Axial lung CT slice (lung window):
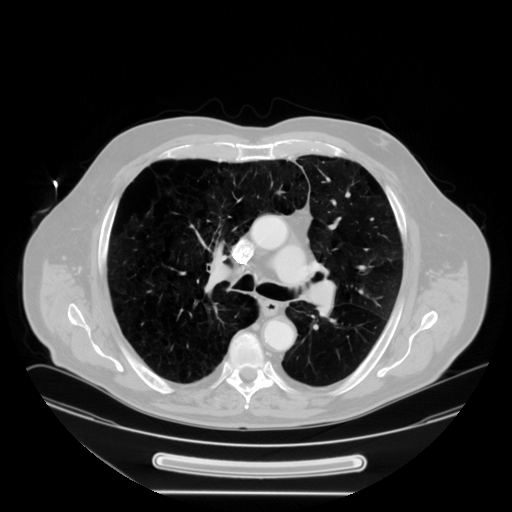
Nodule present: no